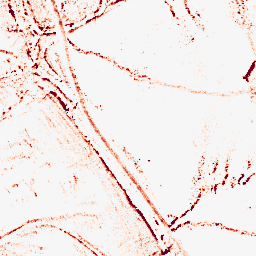
Category: morphological
Decomposition family: morphological_ellipse
Decomposition parameters: operation: opening
width: 5
height: 5
Upsampling method: regularized
Upsampling parameters: scale: 4
lambda_reg: 0.001
Upsampling scale: 4